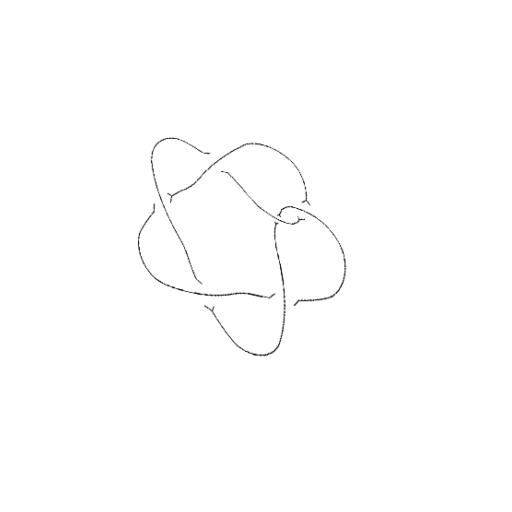
Crossing number: 6